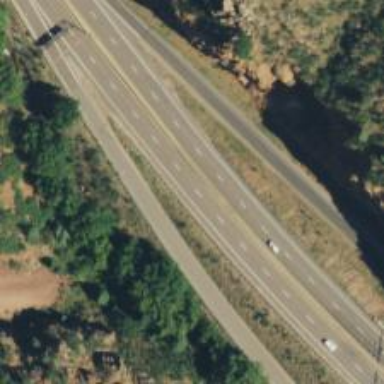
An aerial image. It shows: Trunk highway.